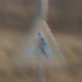
Verkehrszeichen: FussgaengerRechts
Umgebung: Outdoor, Nature
Tageszeit: MorningAfternoon
Wetter: PartlyCloudy
Licht: Natural
Jahreszeit: NotSpecified
Kontrast: HighContrast